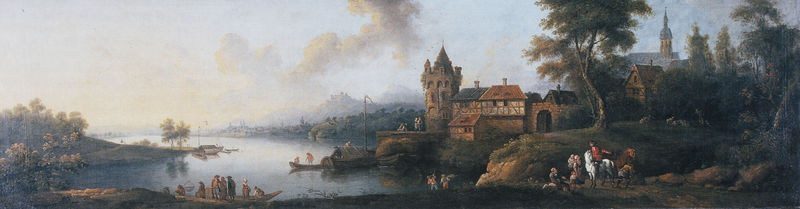
Titel: Rheinlandschaft mit Blick auf Rüdesheim
Künstler: Johann Caspar Schneider
Standort: Mainz
Institution: Landesmuseum
Schlagwörter: baum, berg, blau, gemälde, gruppe, himmel, mann, meer, wasser, weiß, wolken, bäume, fluss, frauen, grün, kirchturm, landschaft, menschen, ocker, see, stadt, ufer, braun, frau, grau, hut, männer, szene, ausblick, blick, dach, gebäude, gras, haus, rot, schloss, tiere, weg, wiese, wolke, leute, malerei, wand, barock, mensch, spitze, stein, steine, öl, horizont, häuser, hügel, morgen, natur, spiegelung, gewässer, kirche, rauch, sonne, kind, klassizismus, renaissance, wald, boot, boote, kahn, kinder, pferd, pferde, reiter, schornstein, turm, schiff, schiffe, ruhe, ansicht, bogen, ort, fischer, mast, schiffer, segelschiff, ernte, berge, fels, dorf, dächer, mauer, schornsteine, figuren, hafen, kähne, kai, romantik, dampf, querformat, steg, woken, palme, bauer, tor, anlegen, bucht, klippe, panorama, burg, türmchen, türme, dom, wasserlauf, flusslandschaft, malen, schimmel, landzunge, ross, fachwerk, fachwerkhaus, siedlung, stadtmauer, fachwerkhäuser, palmen, verblauung, hirte, hirten, einhorn, manschen, zinne, neugotik, übersetzen, wehrturm, plane, pfed, hausboot, schoff, türmchent, 19. jahrhundert, 17. jahrhundert, flulss, locus amounus